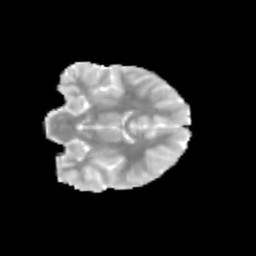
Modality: MD
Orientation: coronal
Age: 9
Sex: female
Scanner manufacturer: siemens
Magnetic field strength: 3 T
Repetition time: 3.8 s
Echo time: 0.07 s